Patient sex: M
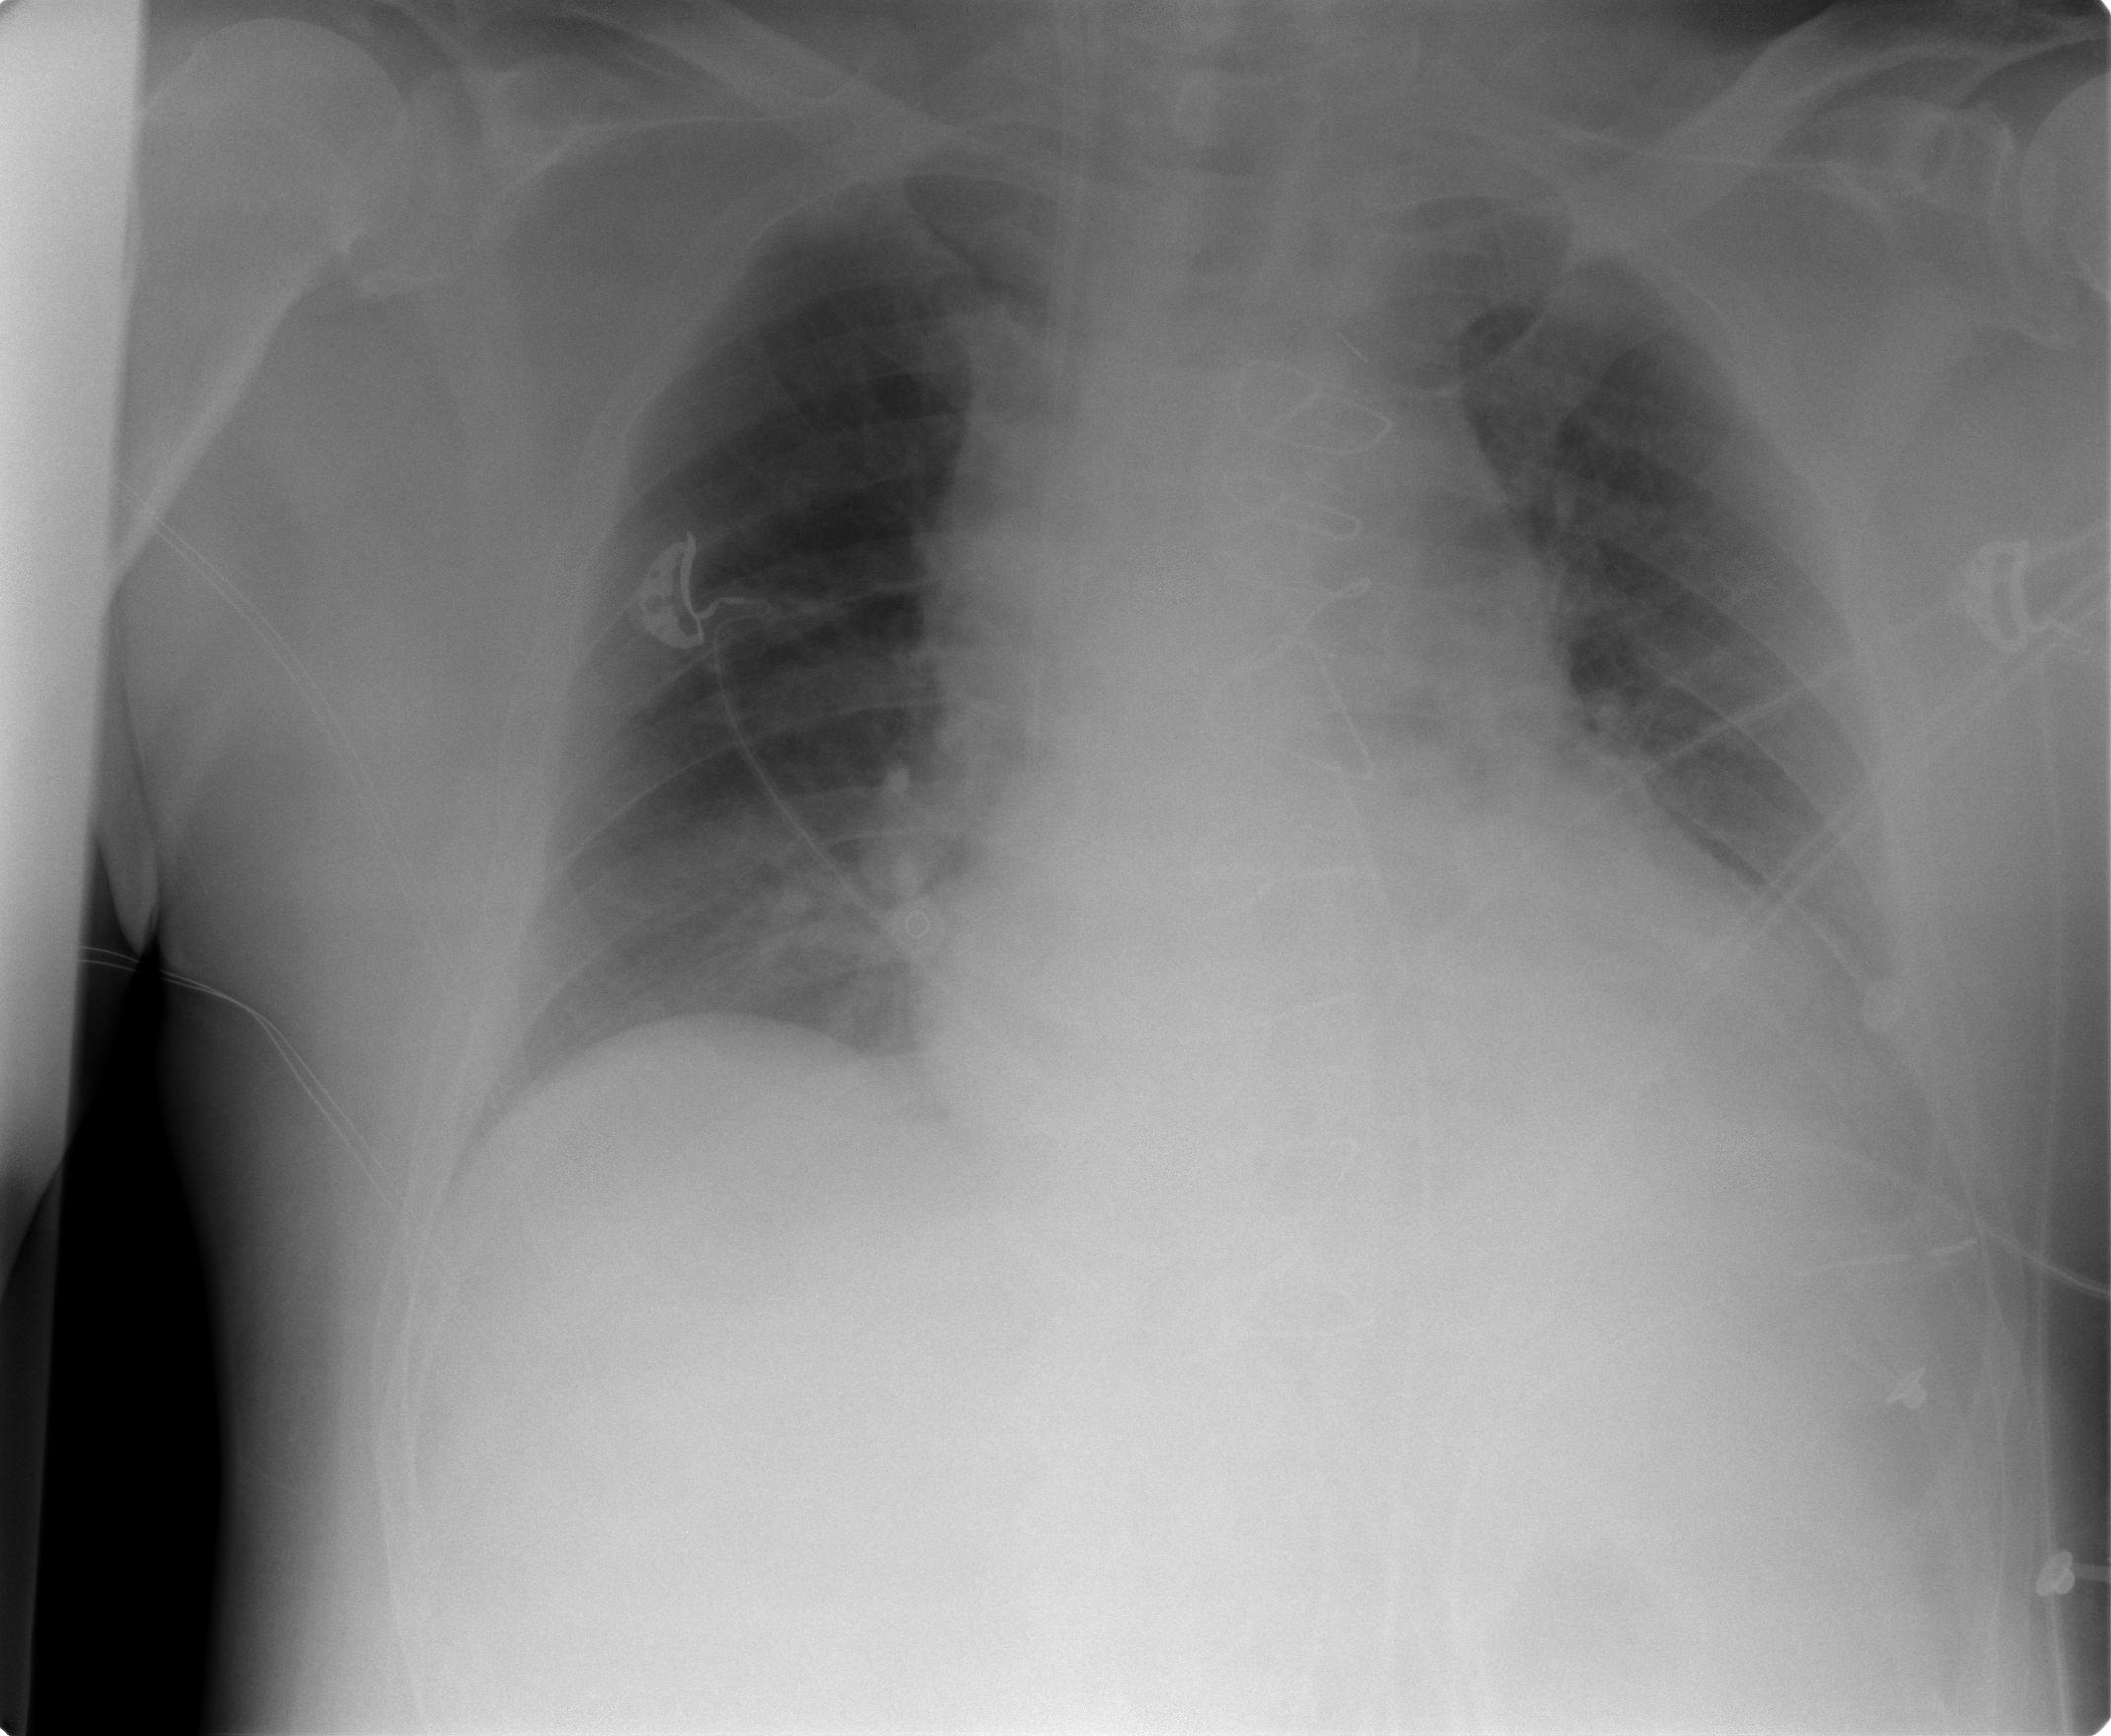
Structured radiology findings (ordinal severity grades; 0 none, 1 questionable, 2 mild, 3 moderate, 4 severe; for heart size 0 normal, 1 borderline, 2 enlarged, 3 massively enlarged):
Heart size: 2
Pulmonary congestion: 2
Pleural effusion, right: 0
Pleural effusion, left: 2
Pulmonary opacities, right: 0
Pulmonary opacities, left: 0
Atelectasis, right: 0
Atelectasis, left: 2